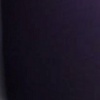
Label: space